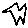
Label: star